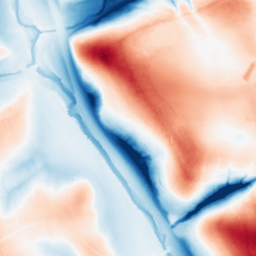
Category: trend_removal
Decomposition family: local_polynomial
Decomposition parameters: window_size: 101
degree: 2
Upsampling method: bicubic_16x
Upsampling parameters: scale: 16
Upsampling scale: 16